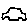
Label: car